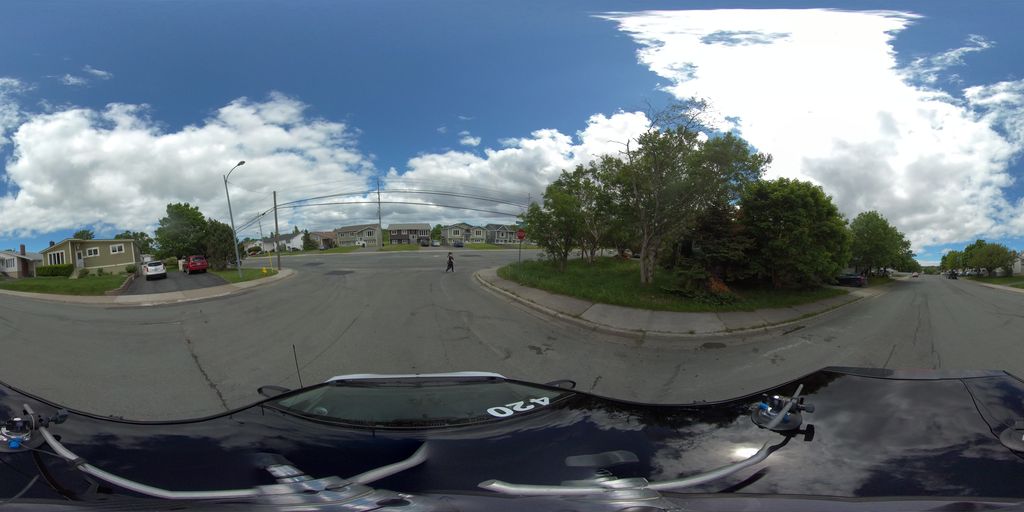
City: st_johns